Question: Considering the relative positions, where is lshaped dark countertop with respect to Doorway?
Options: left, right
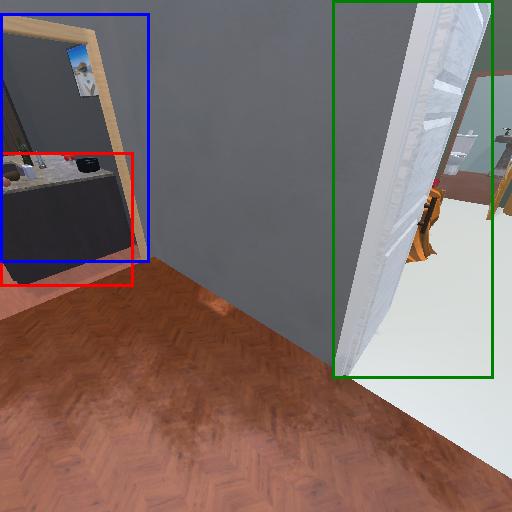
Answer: left